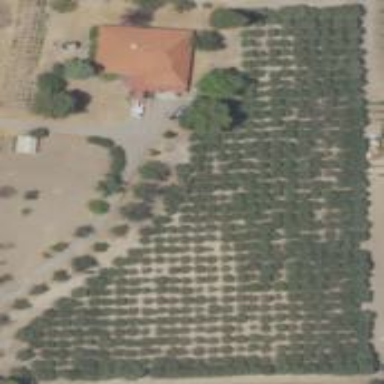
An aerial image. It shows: Orchard.